Interaction volume radius: 5 \u00c5
Interaction volume height: 20 \u00c5
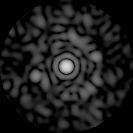
Disorder parameter: 0.8488